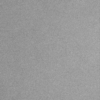
Label: dusty